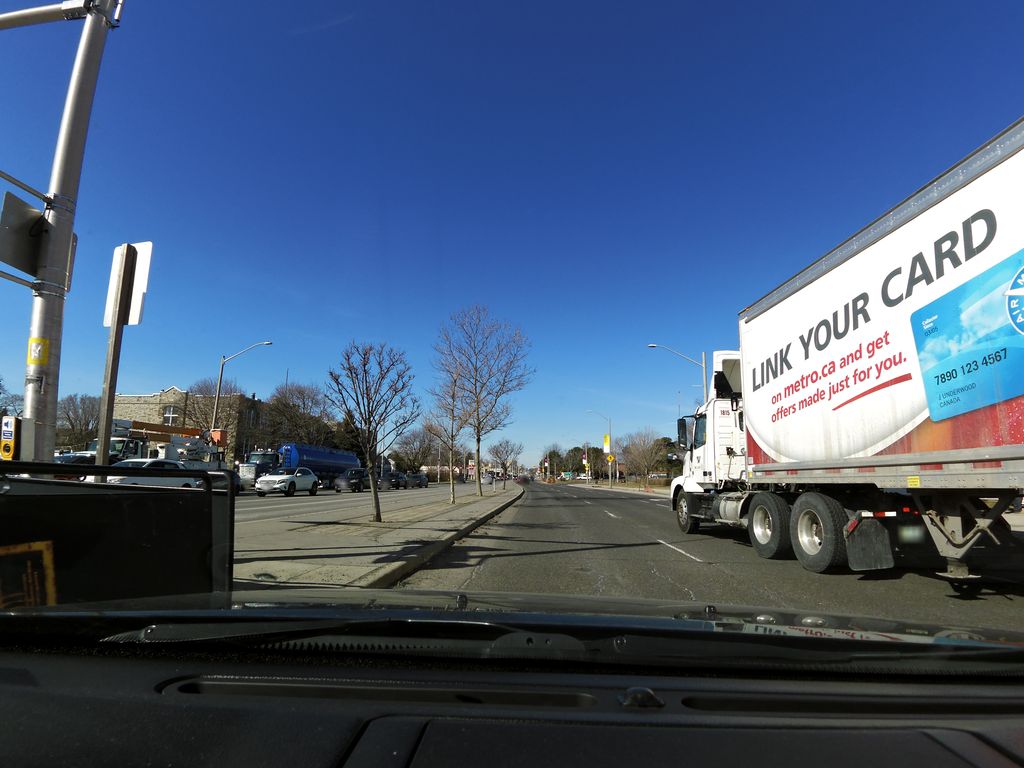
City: hamilton